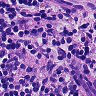
Metastatic tissue present: yes